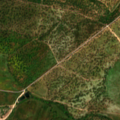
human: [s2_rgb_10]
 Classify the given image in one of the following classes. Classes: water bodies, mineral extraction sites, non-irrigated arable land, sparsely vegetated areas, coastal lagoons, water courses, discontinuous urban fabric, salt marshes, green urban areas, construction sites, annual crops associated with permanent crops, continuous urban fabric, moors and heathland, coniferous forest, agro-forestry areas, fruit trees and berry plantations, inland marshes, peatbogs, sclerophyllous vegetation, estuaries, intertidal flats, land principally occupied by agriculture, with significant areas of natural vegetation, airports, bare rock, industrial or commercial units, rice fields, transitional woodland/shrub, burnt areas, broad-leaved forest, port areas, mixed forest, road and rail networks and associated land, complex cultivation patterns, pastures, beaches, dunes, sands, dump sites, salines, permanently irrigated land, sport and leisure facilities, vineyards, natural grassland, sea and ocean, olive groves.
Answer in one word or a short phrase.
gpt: continuous urban fabric